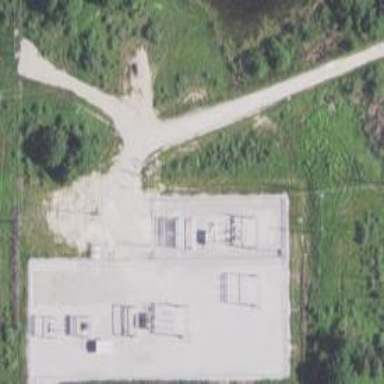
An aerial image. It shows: Switch used for power control.